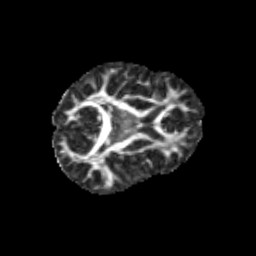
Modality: FA
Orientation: axial
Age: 12
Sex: male
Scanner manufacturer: siemens
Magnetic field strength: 3 T
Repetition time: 3.8 s
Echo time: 0.07 s